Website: macys
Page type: store-pickup
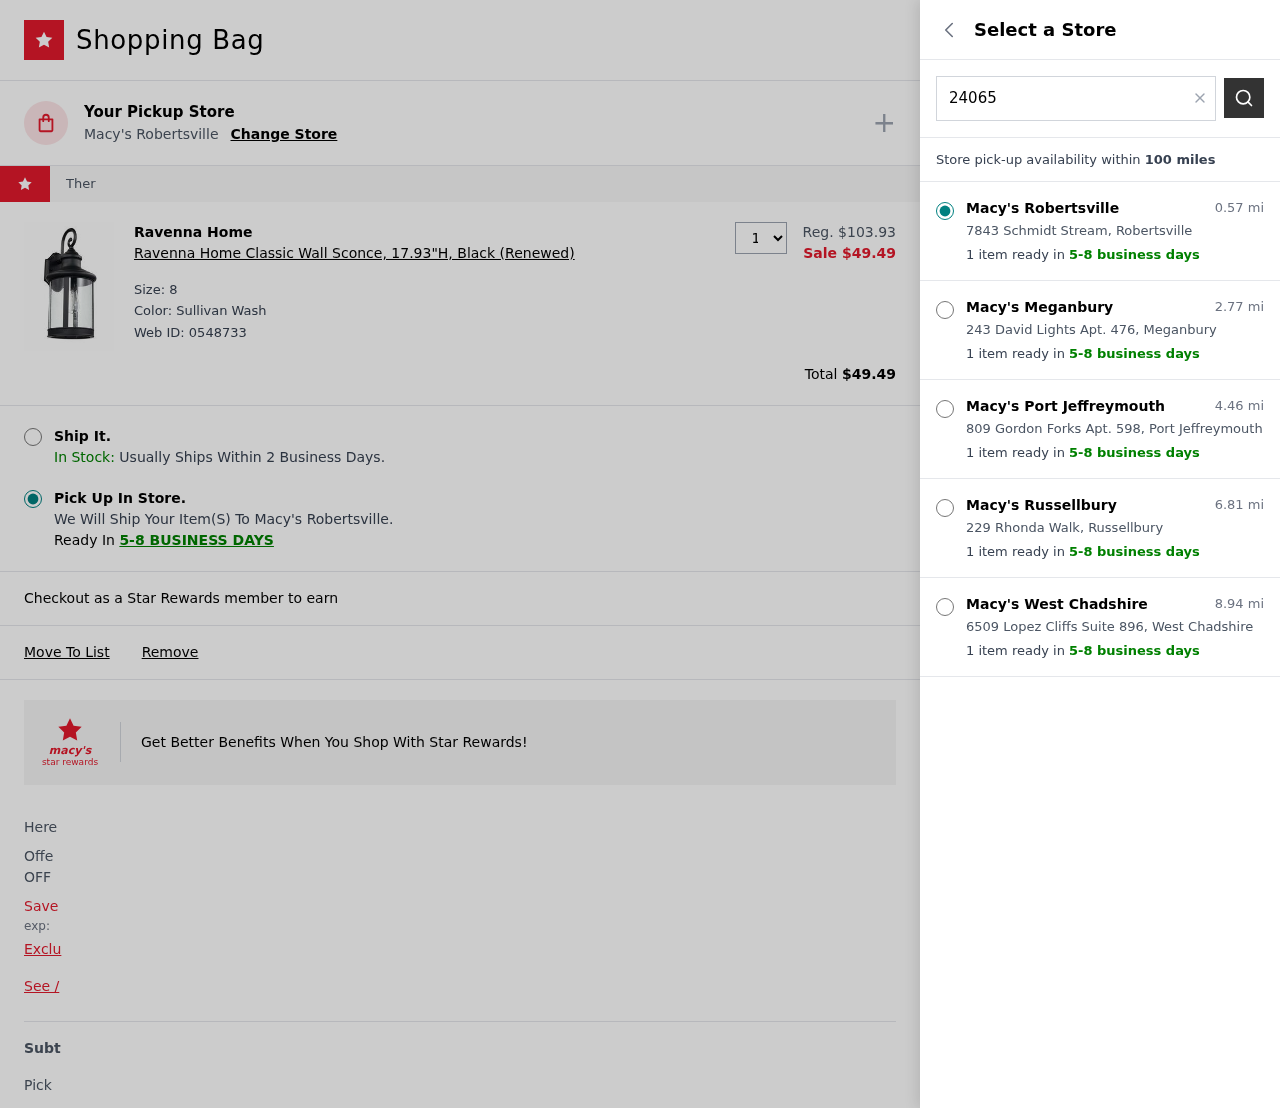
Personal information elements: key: PII_LOCATION1_CITY
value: Robertsville
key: PII_LOCATION1_STREET
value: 7843 Schmidt Stream
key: PII_LOCATION2_CITY
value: Meganbury
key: PII_LOCATION2_STREET
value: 243 David Lights Apt. 476
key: PII_LOCATION3_CITY
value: Port Jeffreymouth
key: PII_LOCATION3_STREET
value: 809 Gordon Forks Apt. 598
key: PII_LOCATION4_CITY
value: Russellbury
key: PII_LOCATION4_STREET
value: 229 Rhonda Walk
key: PII_LOCATION5_CITY
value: West Chadshire
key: PII_LOCATION5_STREET
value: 6509 Lopez Cliffs Suite 896
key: PII_POSTCODE
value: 24065
Product elements: key: PRODUCT1_BRAND
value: Ravenna Home
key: PRODUCT1_NAME
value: Ravenna Home Classic Wall Sconce, 17.93"H, Black (Renewed)
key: PRODUCT1_PRICE
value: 49.49
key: PRODUCT1_QUANTITY
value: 1
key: PRODUCT1_ORIGINAL_PRICE
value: $103.93
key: PRODUCT1_WEB_ID
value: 0548733
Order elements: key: ORDER_TOTAL
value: $49.49
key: ORDER_DELIVERY_DATE
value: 5-8 business days
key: ORDER_DELIVERY_DATE
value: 5-8 BUSINESS DAYS
Search elements: key: SEARCH_LOCATION
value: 24065